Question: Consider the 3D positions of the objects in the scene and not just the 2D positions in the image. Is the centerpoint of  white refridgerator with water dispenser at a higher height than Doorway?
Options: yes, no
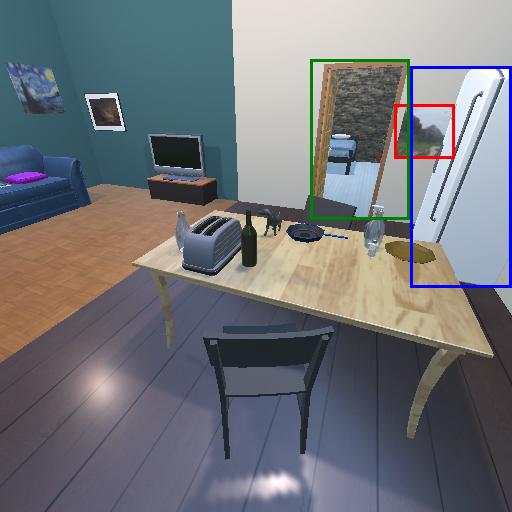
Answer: yes